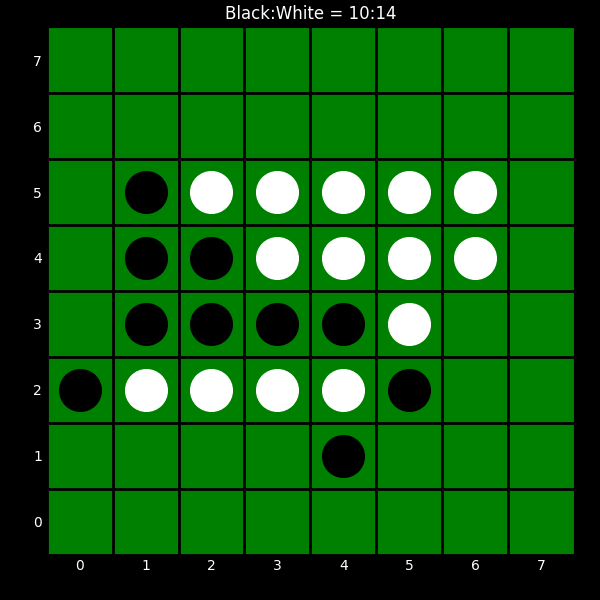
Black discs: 10
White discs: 14